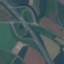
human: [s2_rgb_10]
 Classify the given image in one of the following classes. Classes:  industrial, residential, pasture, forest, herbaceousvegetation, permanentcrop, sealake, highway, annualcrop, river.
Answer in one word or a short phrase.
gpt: Highway